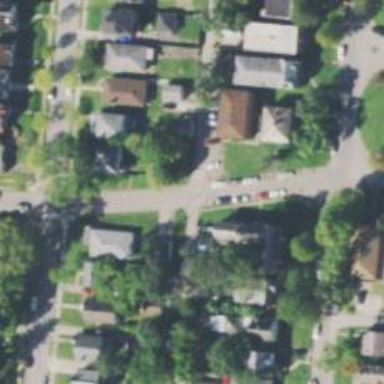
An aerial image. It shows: Alley classified as service road.